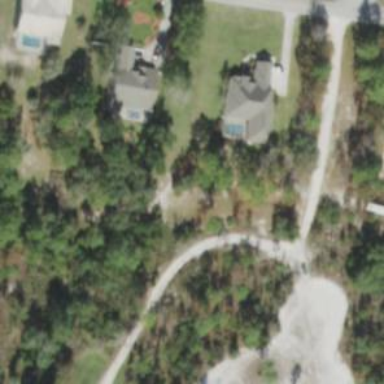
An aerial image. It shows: Driveway.